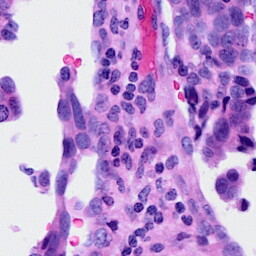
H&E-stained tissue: Ovarian